Field crop: tomato
Growth stage: 2
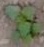
Species: solanum